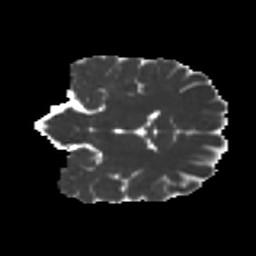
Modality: MD
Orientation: coronal
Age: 23
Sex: male
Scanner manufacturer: ge
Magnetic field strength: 3 T
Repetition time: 7.8 s
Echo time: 0.0607 s